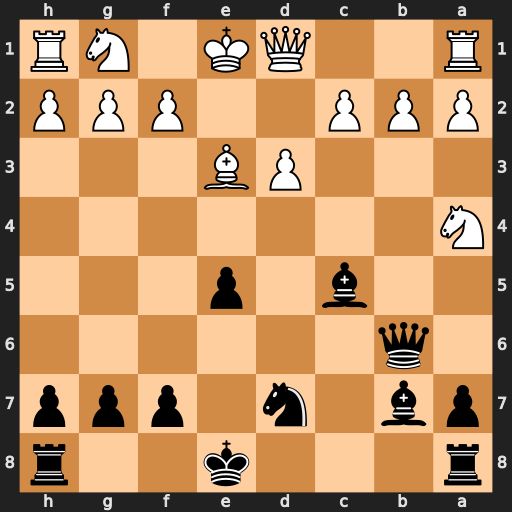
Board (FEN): r3k2r/pb1n1ppp/1q6/2b1p3/N7/3PB3/PPP2PPP/R2QK1NR
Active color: b
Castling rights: KQkq
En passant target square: -
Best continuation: Qa5+ c3 Bxe3